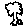
Label: tree